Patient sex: M
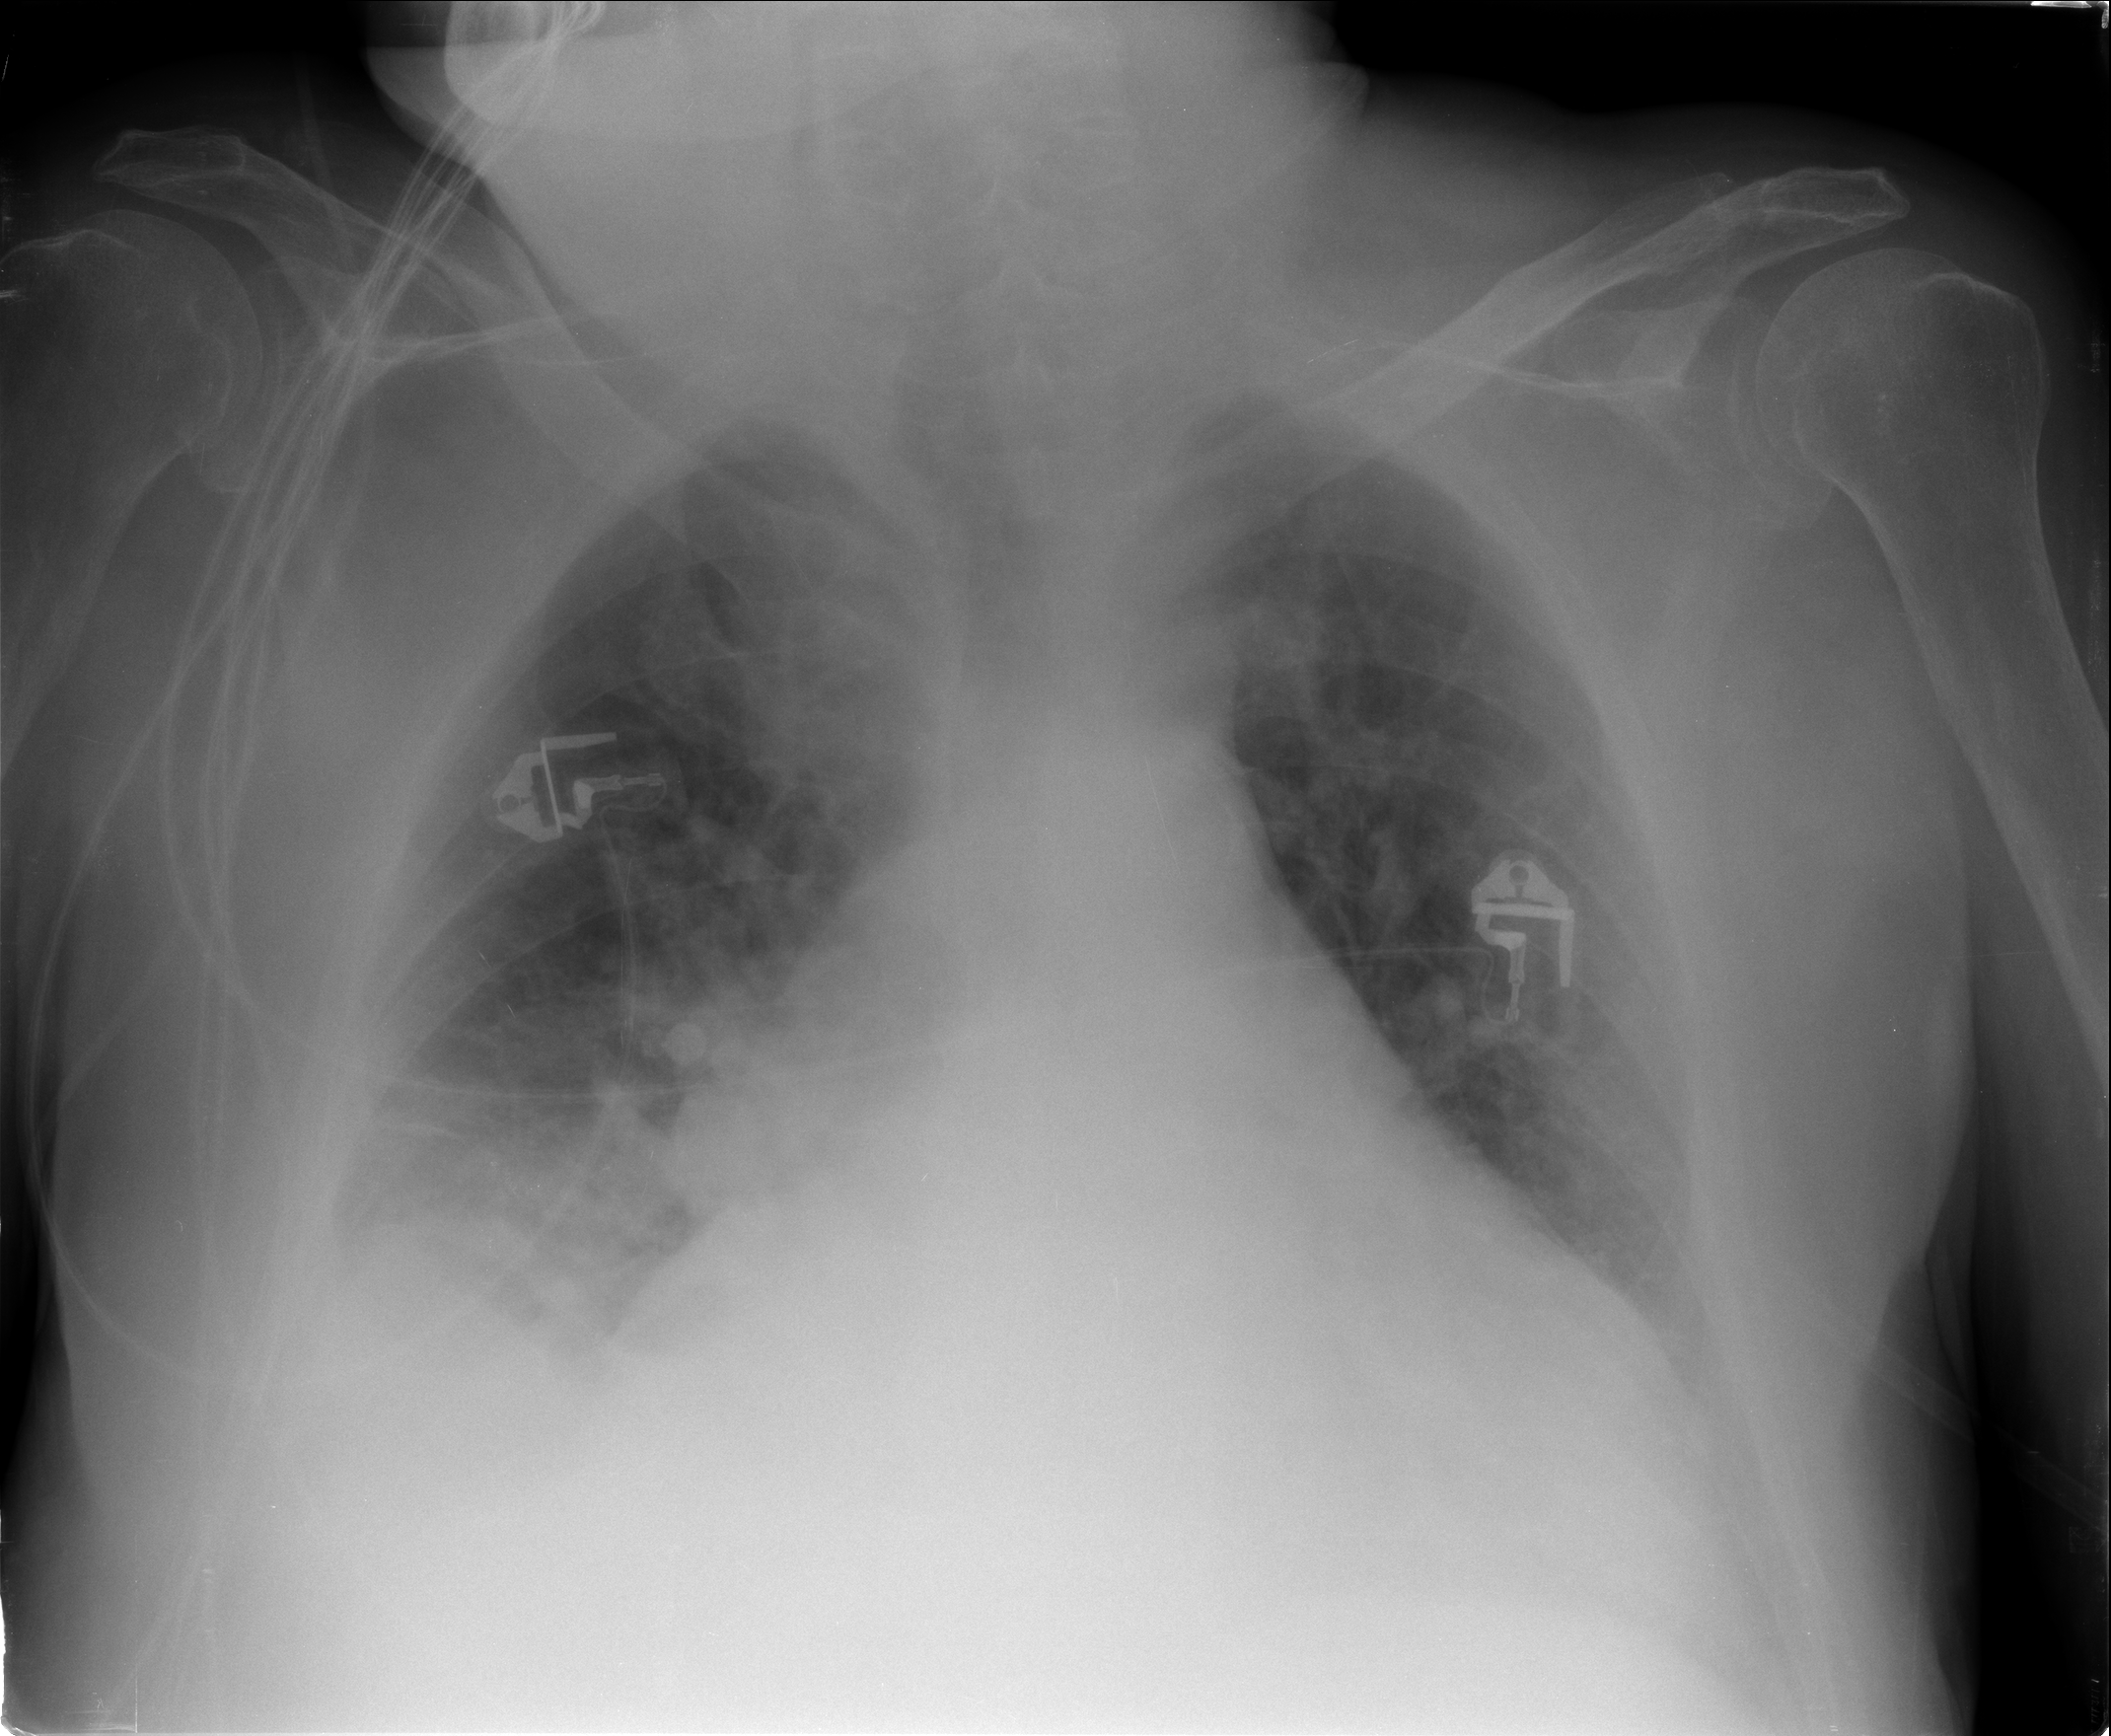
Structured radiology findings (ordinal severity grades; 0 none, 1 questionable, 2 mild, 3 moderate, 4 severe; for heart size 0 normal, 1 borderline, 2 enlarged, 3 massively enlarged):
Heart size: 2
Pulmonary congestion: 3
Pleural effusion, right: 2
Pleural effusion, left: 2
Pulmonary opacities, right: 3
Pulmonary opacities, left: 0
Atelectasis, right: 2
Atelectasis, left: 2